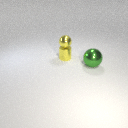
small yellow metal cylinder below small yellow metal sphere